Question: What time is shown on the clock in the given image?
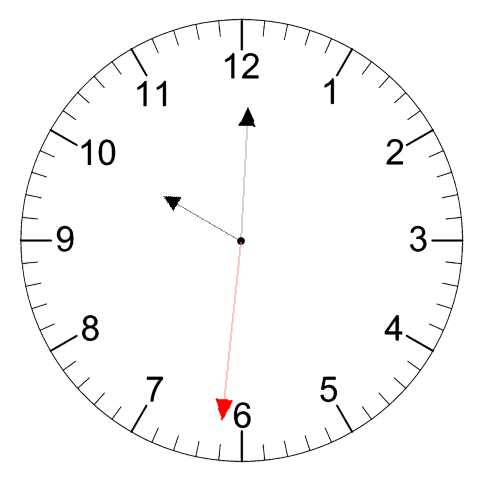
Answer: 10:00:31